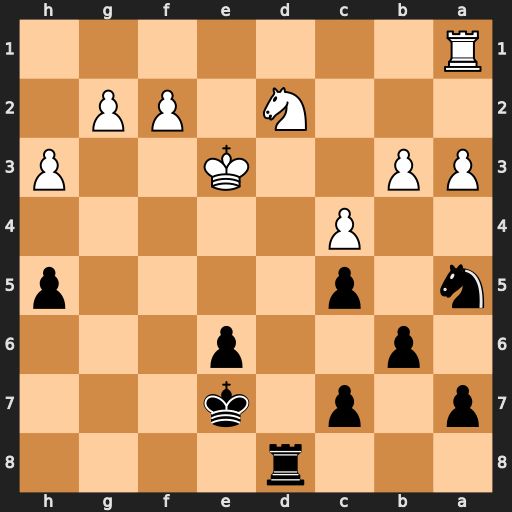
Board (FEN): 3r4/p1p1k3/1p2p3/n1p4p/2P5/PP2K2P/3N1PP1/R7
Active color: b
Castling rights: -
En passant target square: -
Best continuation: Rxd2 Kxd2 Nxb3+ Kc2 Nxa1+